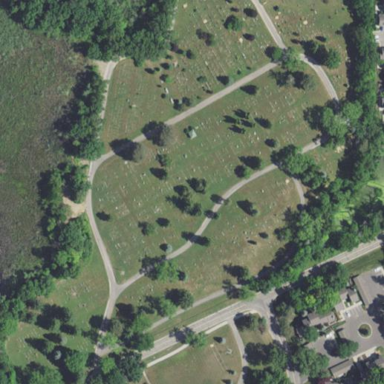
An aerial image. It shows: Cemetery.